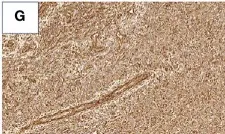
Radiological images of the fragility fractures diagnosed before the diagnosis of TIO. Vimentin staining (positive) (15.9 x). Of the tumor.
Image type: pathology (immunostaining)